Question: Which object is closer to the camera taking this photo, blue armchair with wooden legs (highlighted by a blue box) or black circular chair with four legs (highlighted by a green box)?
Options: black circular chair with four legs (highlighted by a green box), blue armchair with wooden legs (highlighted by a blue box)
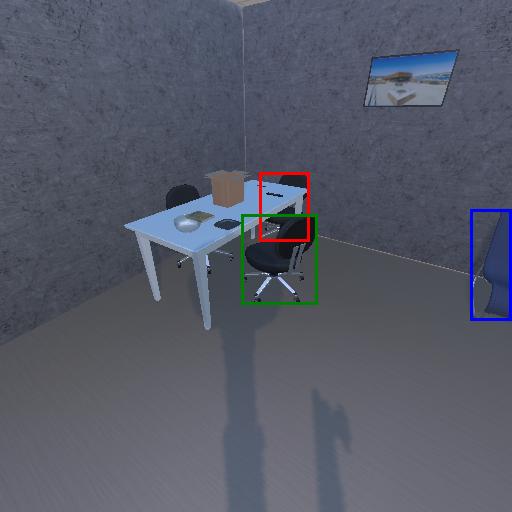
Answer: black circular chair with four legs (highlighted by a green box)